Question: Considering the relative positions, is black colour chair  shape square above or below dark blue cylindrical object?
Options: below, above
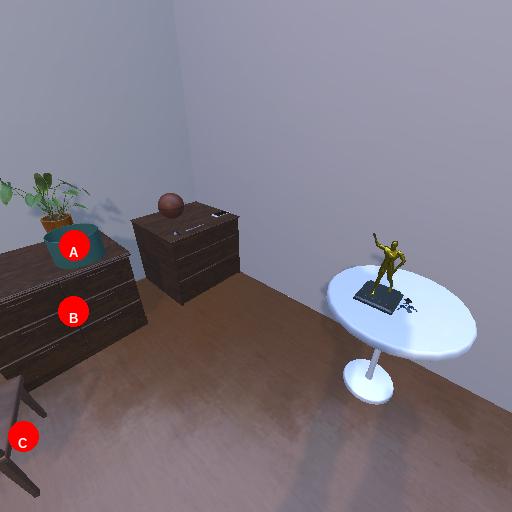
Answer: below